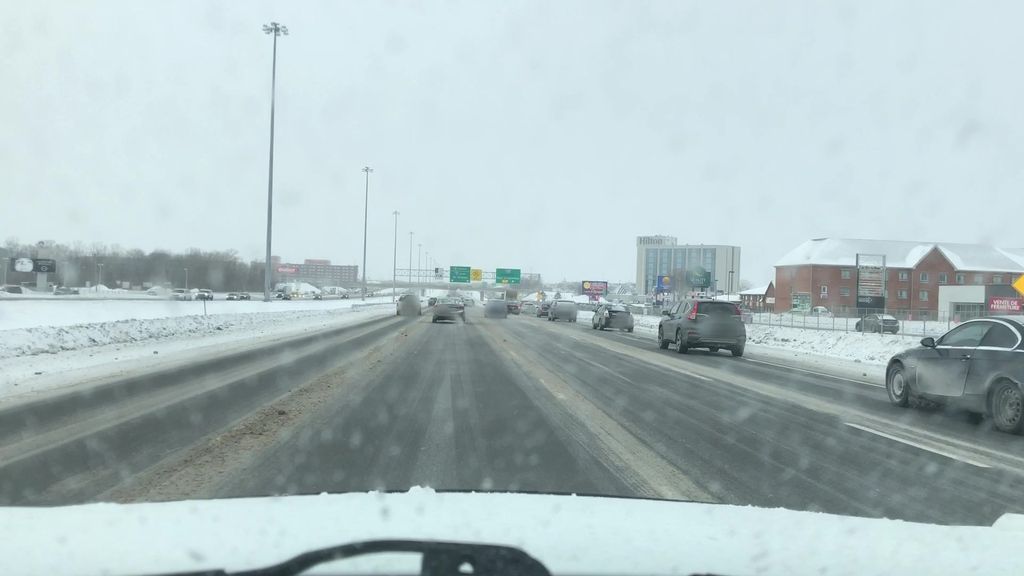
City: montreal